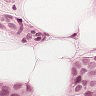
Metastatic tissue present: yes